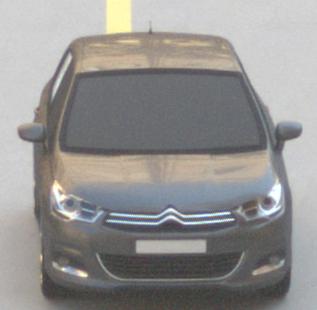
Make: Citroen
Model: C4 VTi 95
Detailed model: C4 (II)
Model produced from: 2012/08
Model produced until: 2013/06
Doors: 5
Color: gray
Road condition: dry road
Daytime: morning or afternoon
Contrast: low contrast